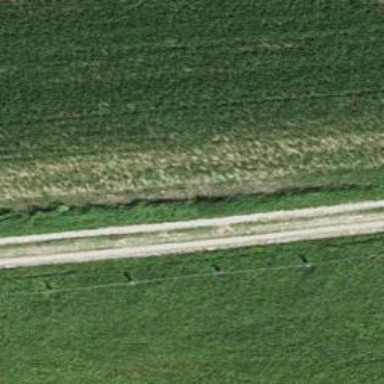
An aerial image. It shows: Track with grade2 tracktype.